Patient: sex M, age 69
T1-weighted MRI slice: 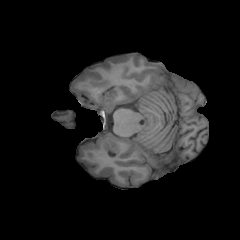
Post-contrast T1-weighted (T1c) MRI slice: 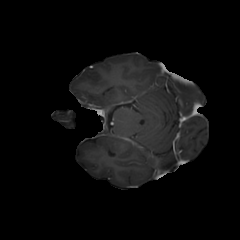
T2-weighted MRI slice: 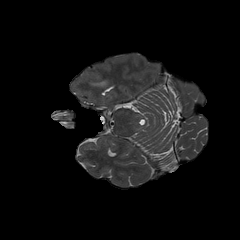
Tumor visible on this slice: yes
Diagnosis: Glioblastoma, IDH-wildtype
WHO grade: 4